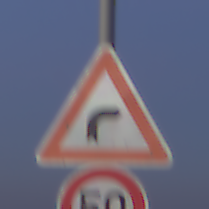
Verkehrszeichen: KurveRechts
Zusatzzeichen unten: Geschwindigkeit50
Umgebung: Outdoor, Nature
Tageszeit: SunriseSunset
Wetter: Clear
Licht: Natural
Jahreszeit: NotSpecified
Kontrast: LowContrast